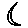
Label: moon